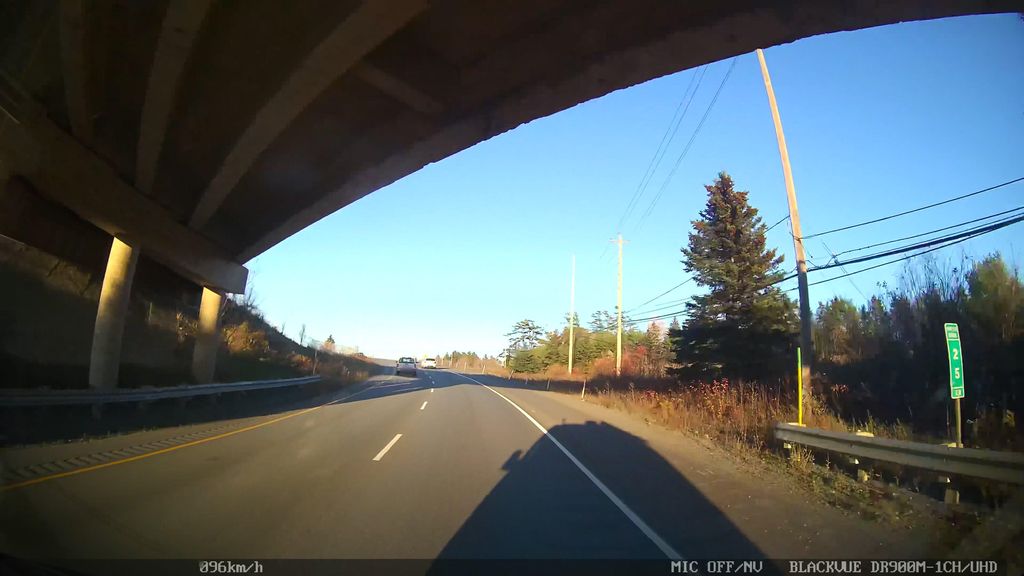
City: halifax